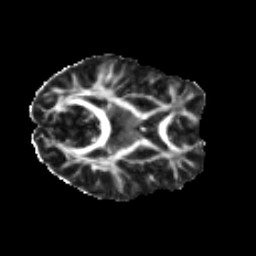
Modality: FA
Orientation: axial
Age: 22
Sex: female
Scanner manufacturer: ge
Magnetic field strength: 3 T
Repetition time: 7.8 s
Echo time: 0.0606 s